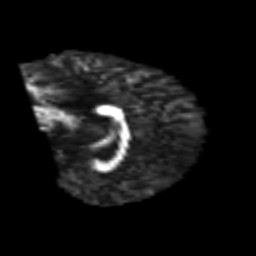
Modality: FA
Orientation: sagittal
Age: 25
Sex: male
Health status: healthy